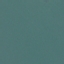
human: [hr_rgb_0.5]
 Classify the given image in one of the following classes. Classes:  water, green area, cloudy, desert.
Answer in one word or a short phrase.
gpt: water